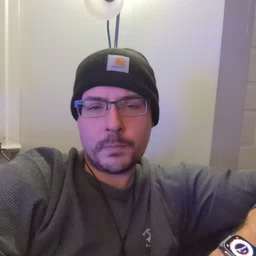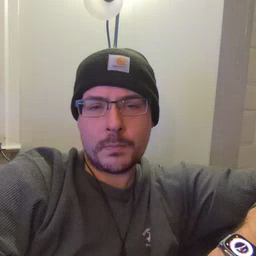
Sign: chair